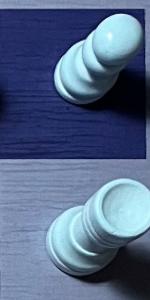
Label: Rook_White